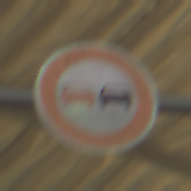
Verkehrszeichen: Ueberholverbot
Umgebung: Roofed, Special
Tageszeit: MorningAfternoon
Wetter: NotSpecified
Licht: Artificial
Jahreszeit: NotSpecified
Kontrast: MediumContrast